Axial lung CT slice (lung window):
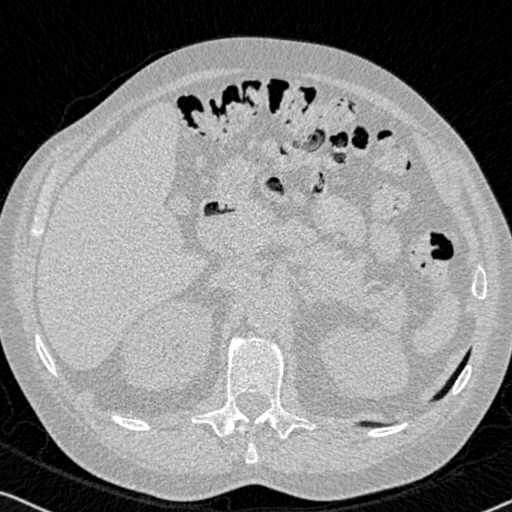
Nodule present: no